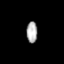
Tissue: lung
Cell type: Epithelial cells
Senescence score: 0.1438
Nuclear area (px): 232
Mean DAPI intensity: 168.931